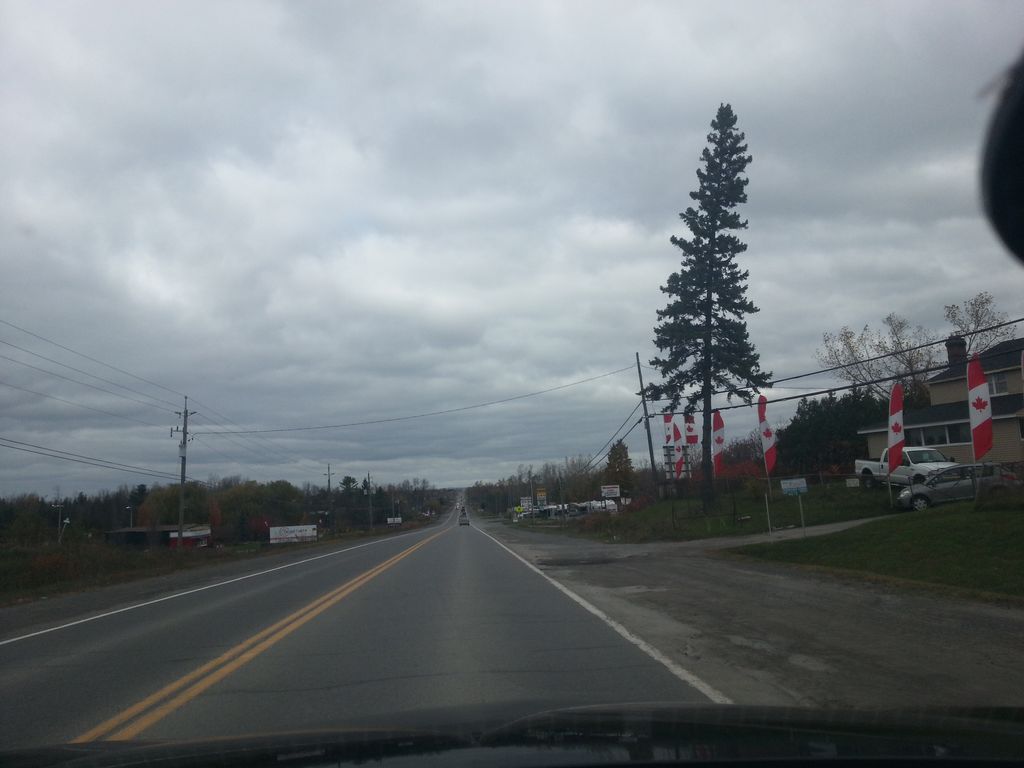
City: ottawa-gatineau